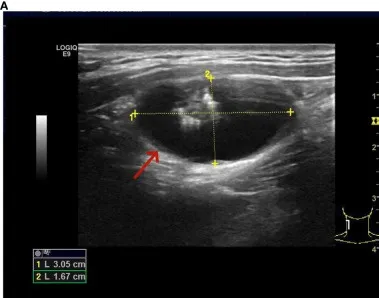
(A) Solid-cystic nodule with calcification in the right side of the neck.
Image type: radiology (ultrasound)